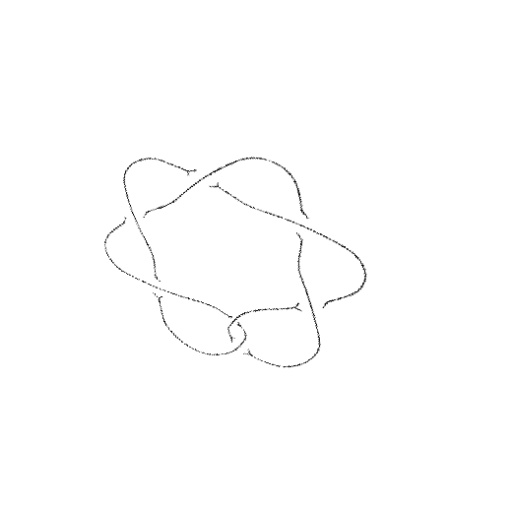
Crossing number: 7